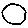
Label: circle